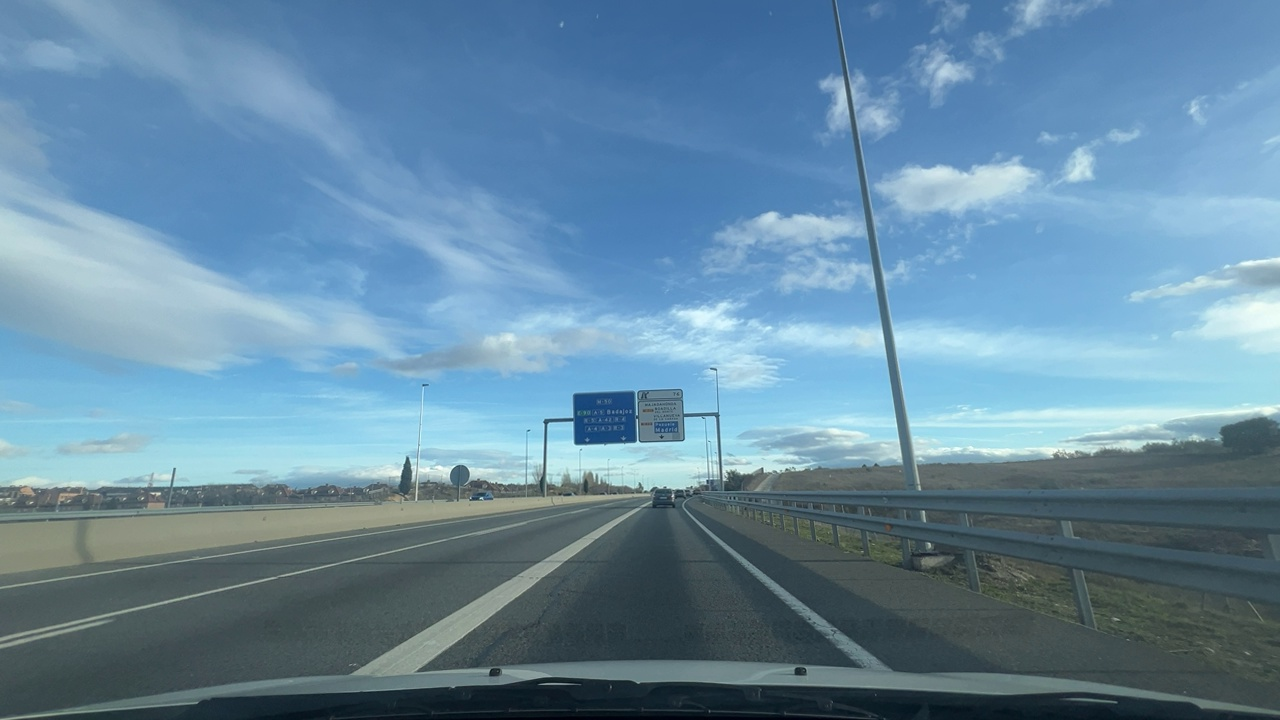
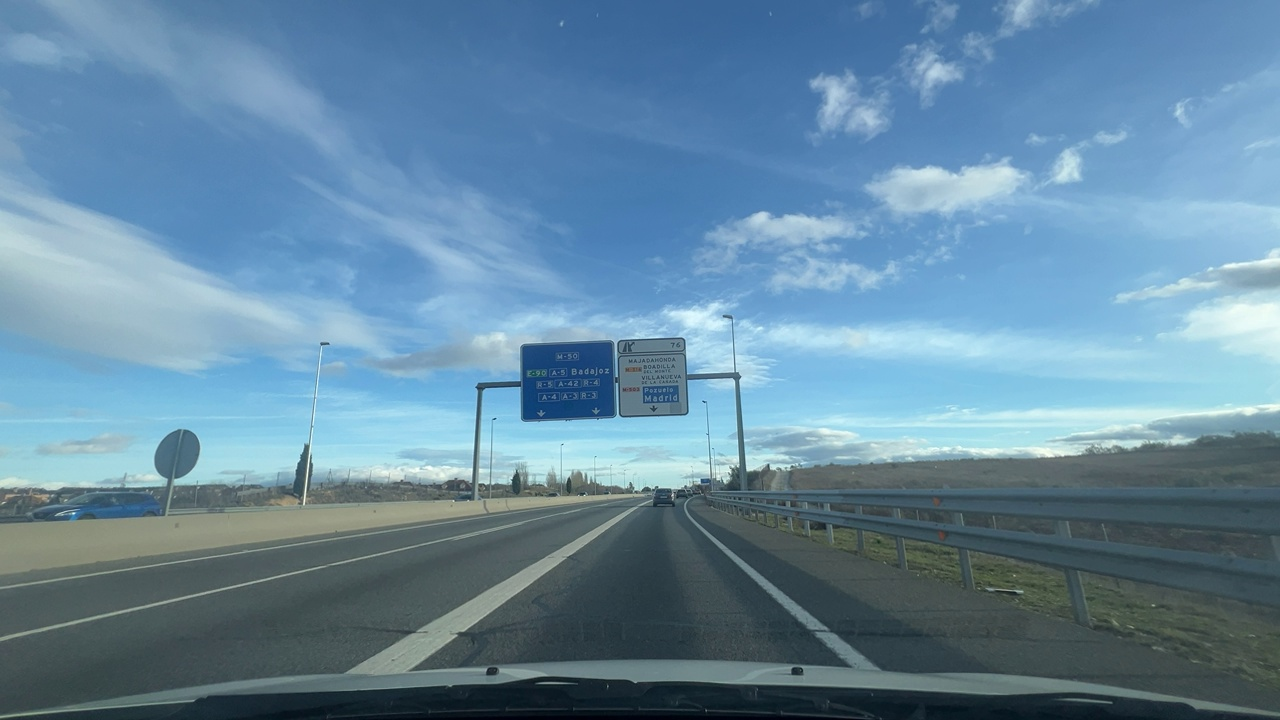
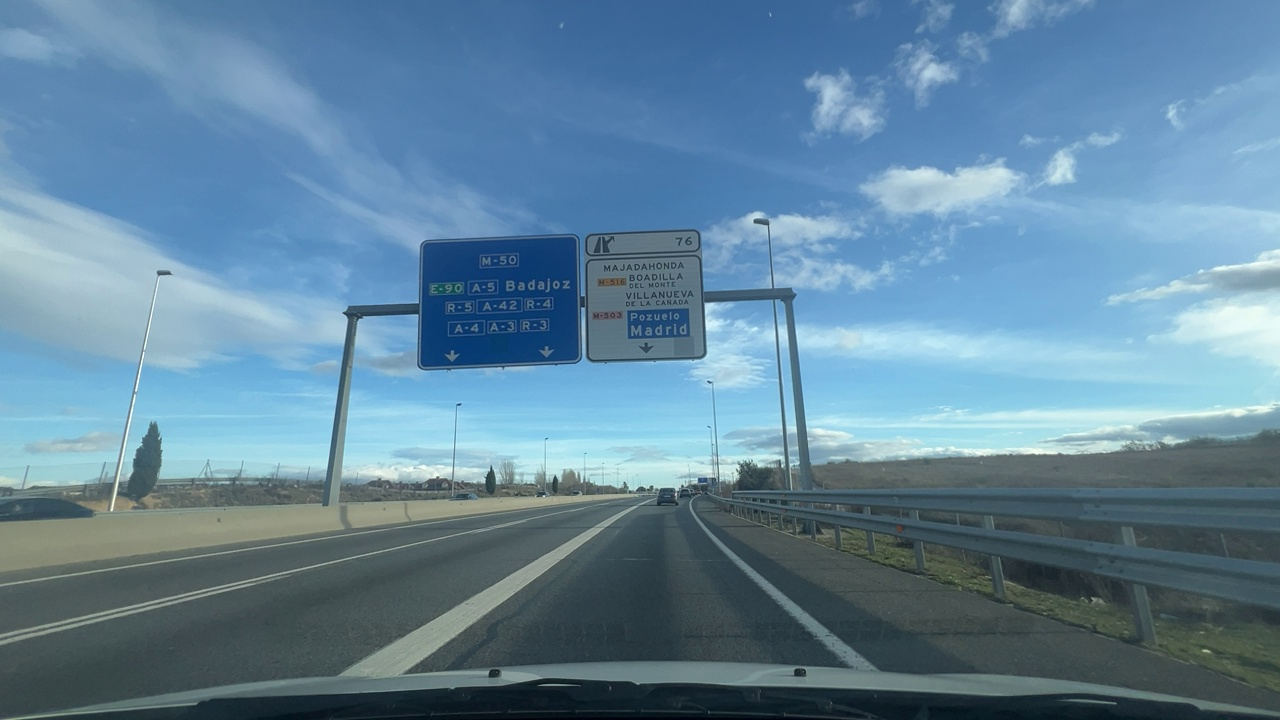
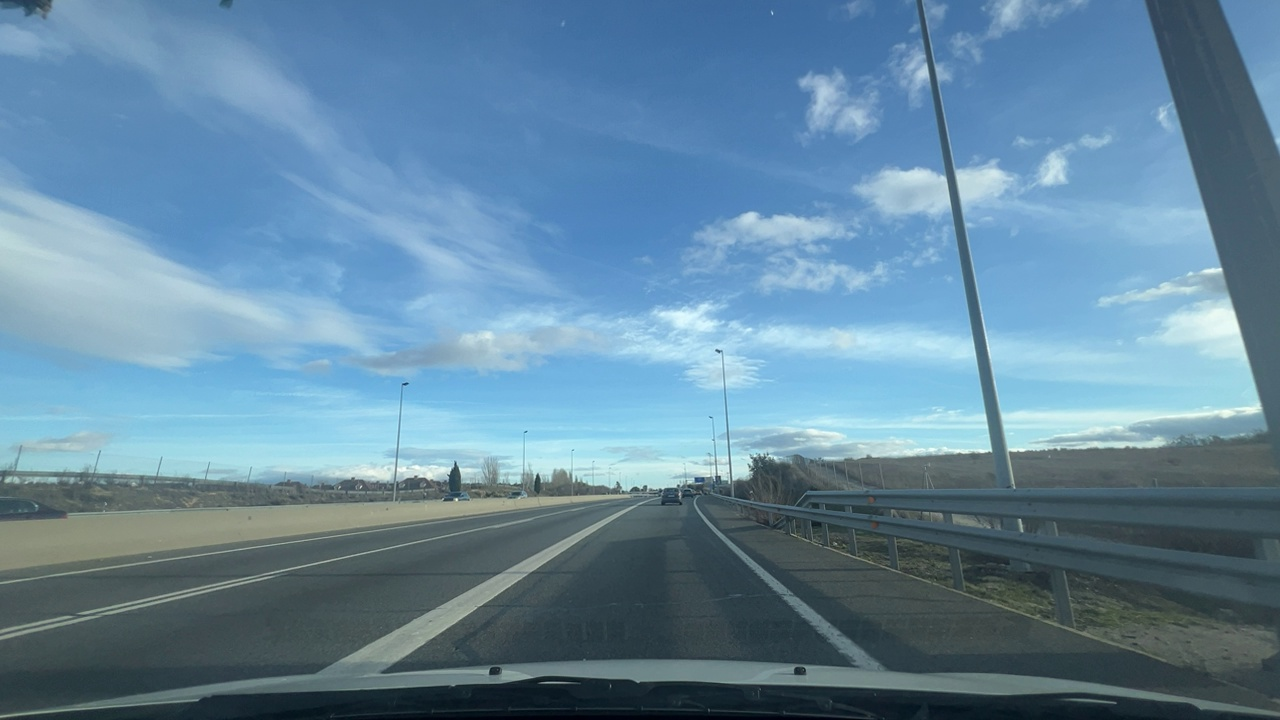
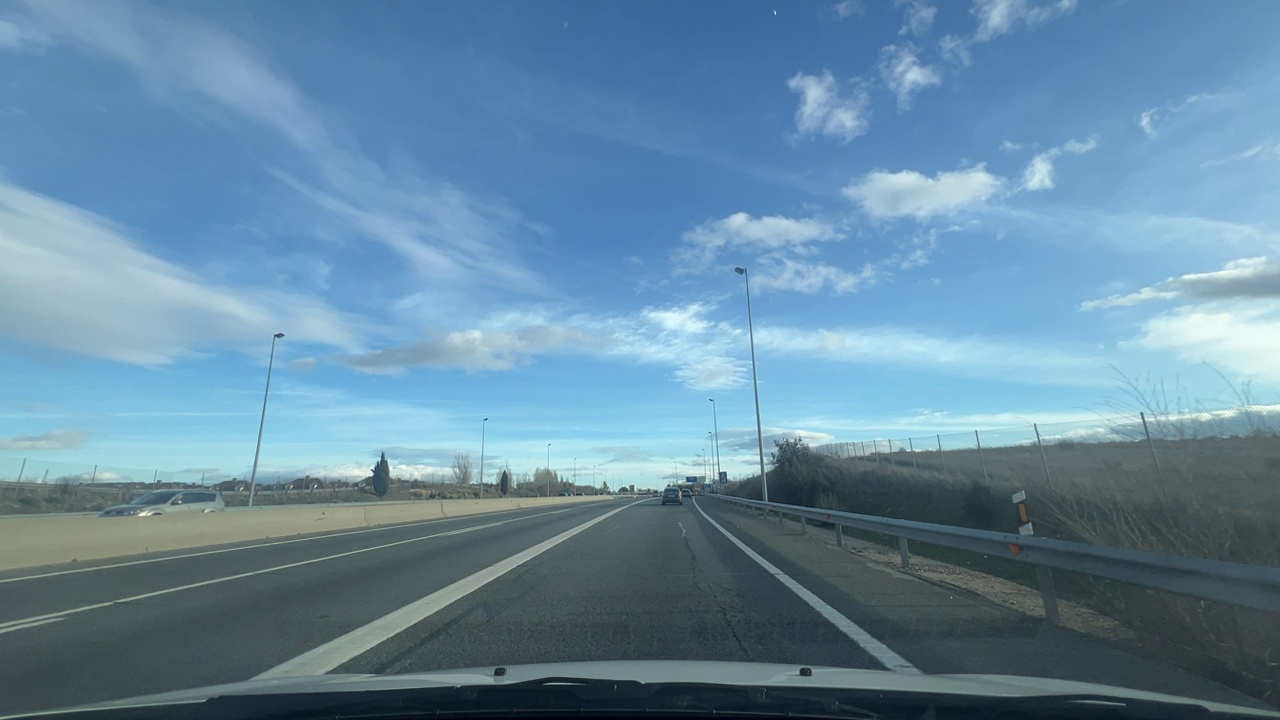
Situation: empty
Question: Is the ego vehicle currently traveling within an acceleration or merge lane?
Answer: Yes
Reasoning: The lane widens with merge markings typical of an acceleration lane.

Situation: empty
Question: Is there an adjacent acceleration lane merging into the ego lane?
Answer: No
Reasoning: There are no lanes merging into the ego lane

Situation: empty
Question: Do the outer lane markings of an adjacent lane converge into the ego lane?
Answer: No
Reasoning: There are no lanes converging into the ego lane

Situation: empty
Question: Is there an intersection ahead in the ego direction of travel?
Answer: No
Reasoning: There are no intersections visible ahead